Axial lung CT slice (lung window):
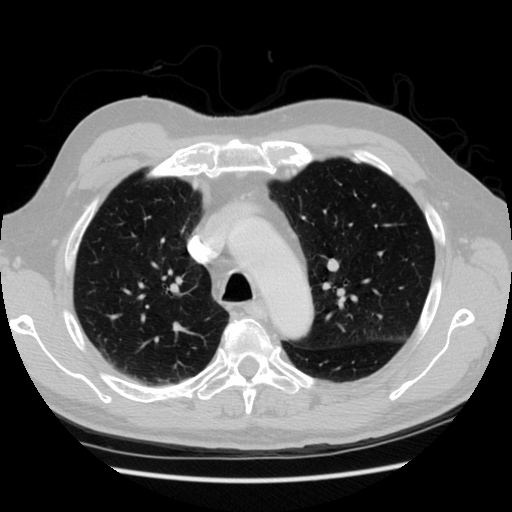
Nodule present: yes
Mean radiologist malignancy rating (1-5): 1